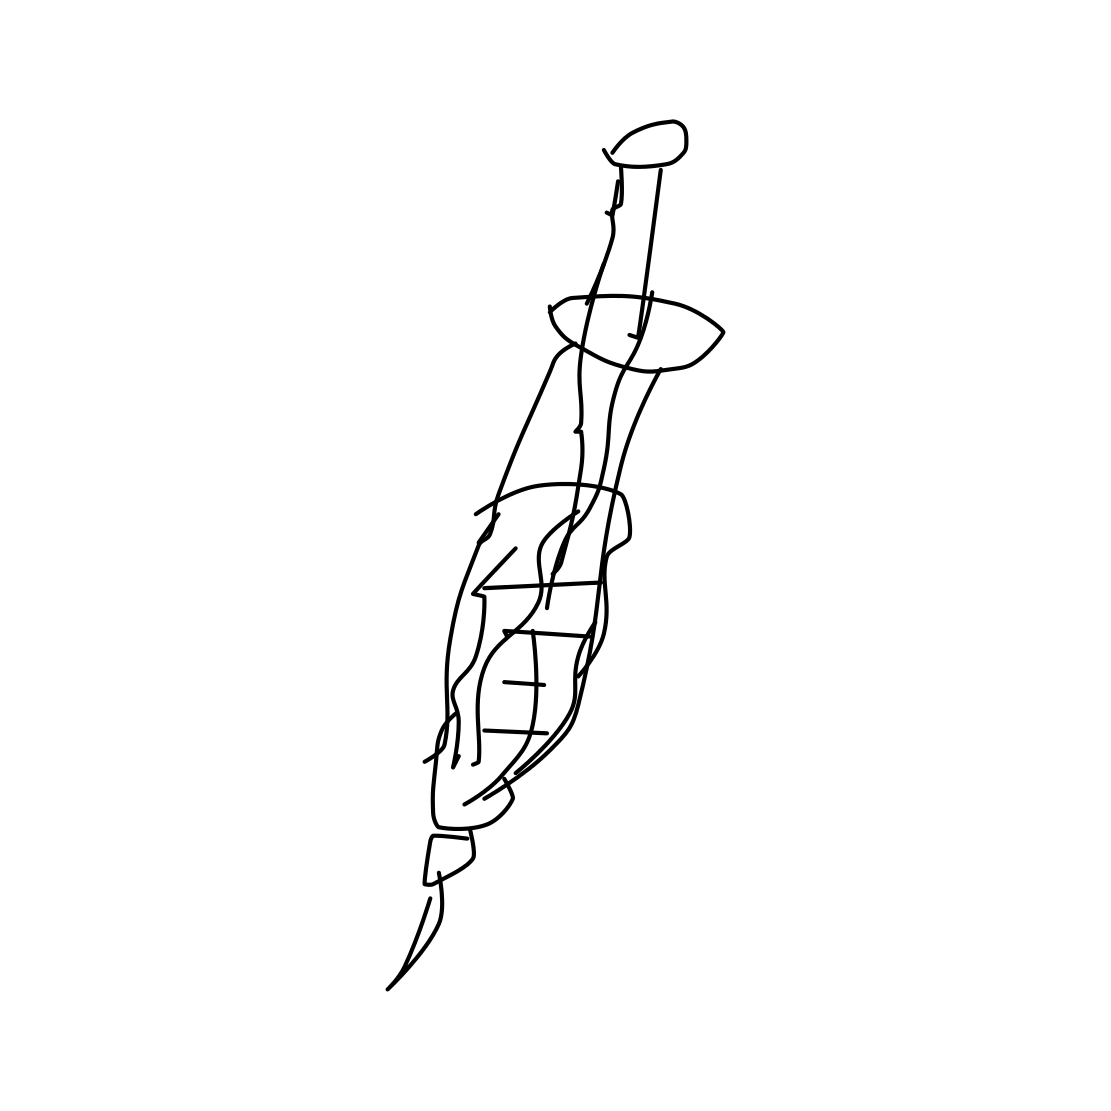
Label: syringe